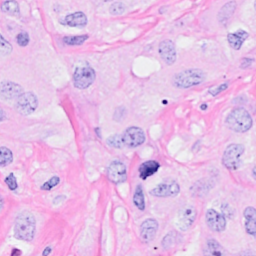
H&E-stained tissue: Breast